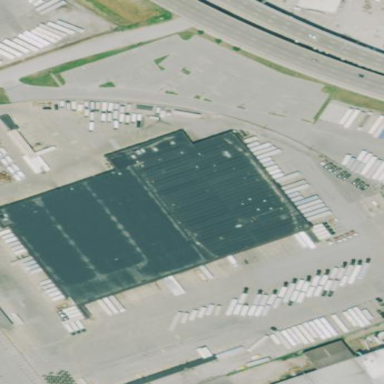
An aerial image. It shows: Building that serves as post depot.